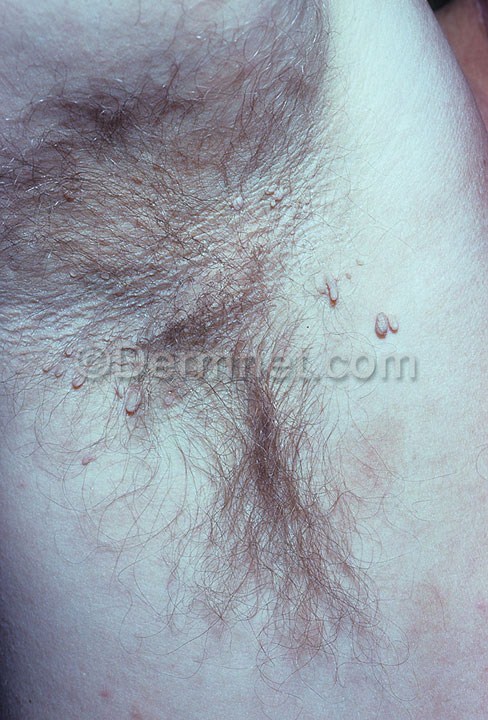
Disease: Systemic Disease